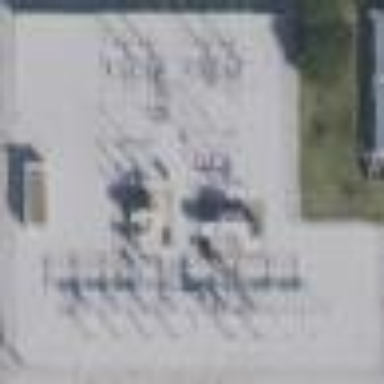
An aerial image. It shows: Outdoor distribution level power substation.